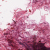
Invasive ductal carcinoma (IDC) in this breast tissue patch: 0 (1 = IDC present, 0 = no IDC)